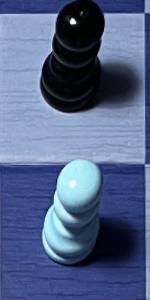
Label: Pawn_White